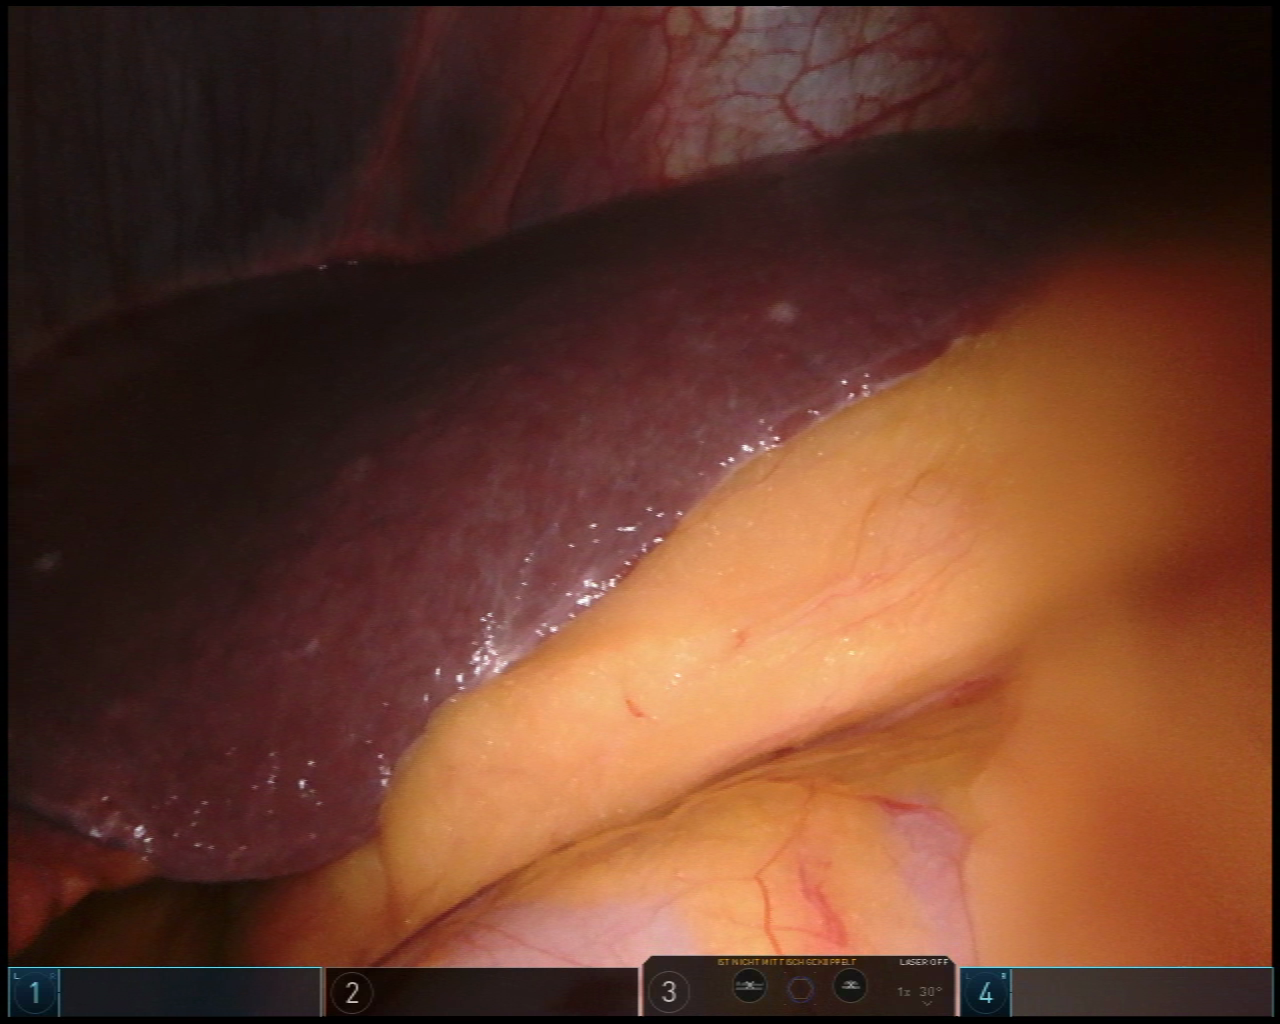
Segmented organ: liver
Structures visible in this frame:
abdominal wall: yes
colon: yes
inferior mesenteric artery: no
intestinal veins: no
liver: yes
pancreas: no
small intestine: no
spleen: no
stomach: no
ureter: no
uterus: no
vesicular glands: no